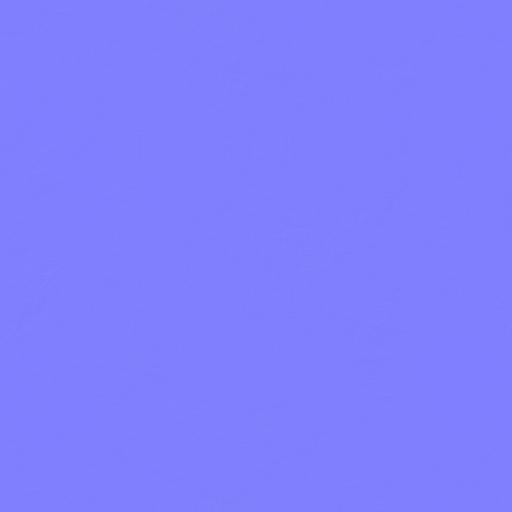
iron metal rust